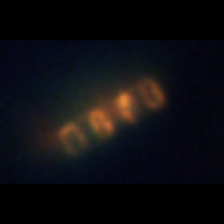
Taxon: Chaetoceros
Group: Diatoms